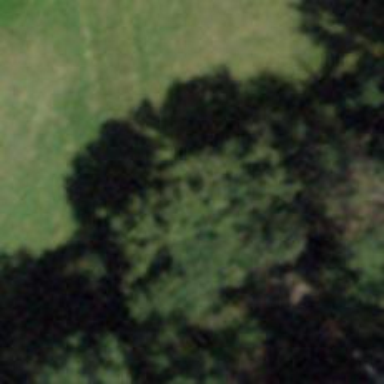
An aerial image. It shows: Path covered with grass.